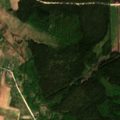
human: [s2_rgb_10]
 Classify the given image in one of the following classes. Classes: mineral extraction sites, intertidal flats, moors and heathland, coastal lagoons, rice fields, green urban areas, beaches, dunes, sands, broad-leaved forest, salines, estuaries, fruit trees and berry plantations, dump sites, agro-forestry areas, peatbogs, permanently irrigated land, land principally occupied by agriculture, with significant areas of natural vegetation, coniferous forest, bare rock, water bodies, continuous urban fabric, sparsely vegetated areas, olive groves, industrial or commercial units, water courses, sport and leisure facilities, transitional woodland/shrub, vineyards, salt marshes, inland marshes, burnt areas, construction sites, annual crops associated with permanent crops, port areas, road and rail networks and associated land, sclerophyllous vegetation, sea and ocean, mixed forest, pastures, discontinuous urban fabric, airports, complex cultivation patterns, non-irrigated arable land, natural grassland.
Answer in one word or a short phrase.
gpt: discontinuous urban fabric, non-irrigated arable land, pastures, complex cultivation patterns, broad-leaved forest, coniferous forest